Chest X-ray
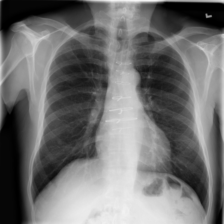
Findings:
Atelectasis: negative
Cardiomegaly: negative
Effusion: negative
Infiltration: negative
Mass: negative
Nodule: negative
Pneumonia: negative
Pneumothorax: negative
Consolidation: negative
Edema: negative
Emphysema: negative
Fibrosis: negative
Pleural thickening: positive
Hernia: negative